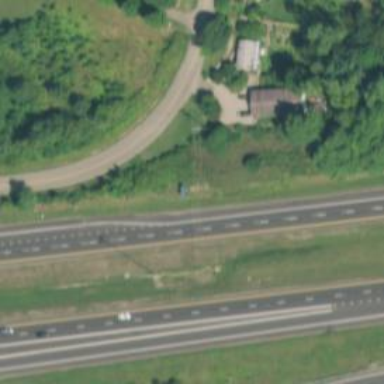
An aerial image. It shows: Motorway junction.